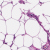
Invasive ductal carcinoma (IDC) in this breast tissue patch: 0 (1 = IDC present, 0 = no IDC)